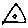
Label: triangle